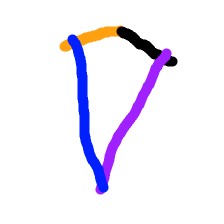
Shape: kite